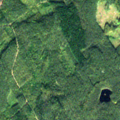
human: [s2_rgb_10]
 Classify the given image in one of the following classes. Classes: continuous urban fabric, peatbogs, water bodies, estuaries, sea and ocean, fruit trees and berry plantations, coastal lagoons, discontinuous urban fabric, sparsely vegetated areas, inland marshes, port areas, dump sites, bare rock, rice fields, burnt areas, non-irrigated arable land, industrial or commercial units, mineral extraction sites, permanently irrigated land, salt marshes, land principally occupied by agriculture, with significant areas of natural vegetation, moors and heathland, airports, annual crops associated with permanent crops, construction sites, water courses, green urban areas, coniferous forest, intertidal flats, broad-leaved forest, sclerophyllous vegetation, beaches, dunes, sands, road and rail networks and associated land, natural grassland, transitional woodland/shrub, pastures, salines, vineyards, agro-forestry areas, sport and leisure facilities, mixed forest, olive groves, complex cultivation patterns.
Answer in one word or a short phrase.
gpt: coniferous forest, mixed forest